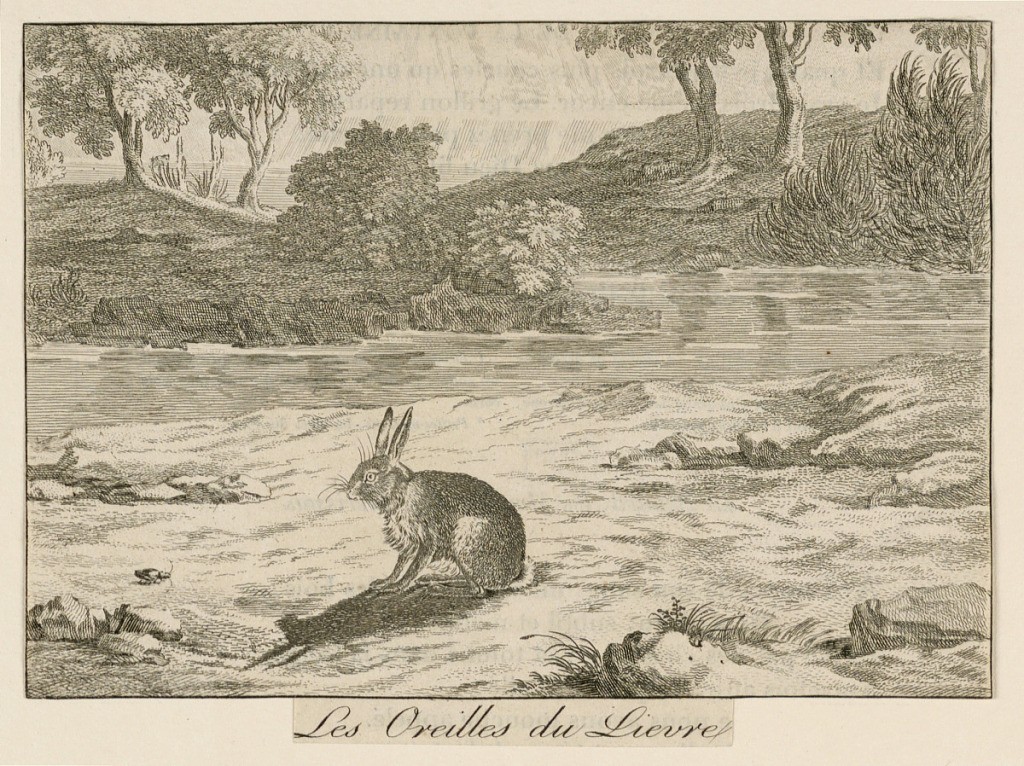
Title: "Les Oreilles du Lieure" from La Fontaine's Fables
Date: ca. 1770–1800
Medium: Black ink on white paper
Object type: Engraving
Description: Horizontal rectangle. Scene from La Fontaine's fable, showing a rabbit seated near a stream looking at his shadow.